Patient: sex M, age 55
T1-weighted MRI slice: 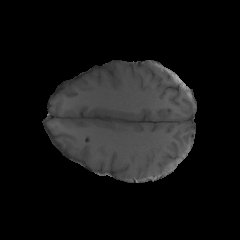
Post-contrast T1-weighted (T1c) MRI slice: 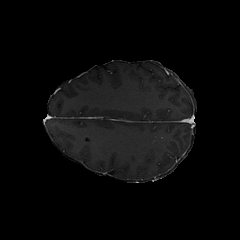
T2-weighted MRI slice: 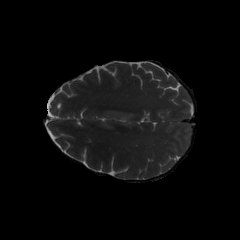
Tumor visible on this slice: no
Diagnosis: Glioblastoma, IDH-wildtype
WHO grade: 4